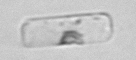
Label: Guinardia_delicatula